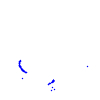
Particle: proton